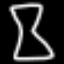
Label: hourglass